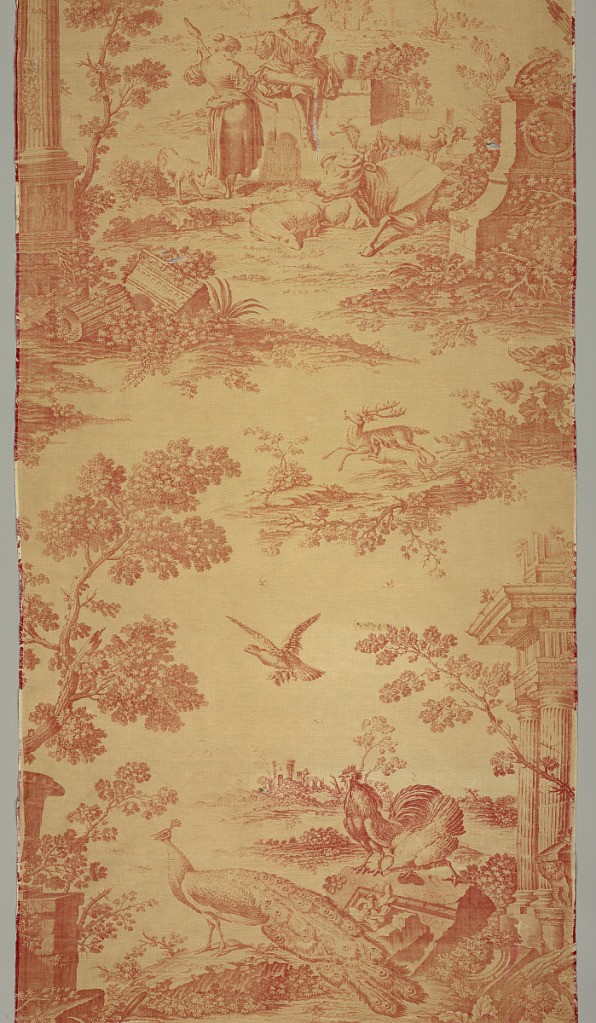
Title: Textile
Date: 1761
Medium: cotton Technique: printed by engraved copper plate on plain weave
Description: Textile printed in red on white showing a design composed of two motifs. A shepherd playing the flute sits on a ruin before a shepherdess with a spindle. Nearby animals recline. The other motif shows a peacock and other birds among ruins and trees.